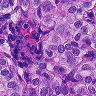
Metastatic tissue present: yes